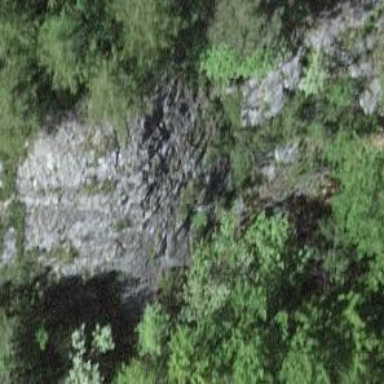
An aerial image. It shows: Natural cliff.